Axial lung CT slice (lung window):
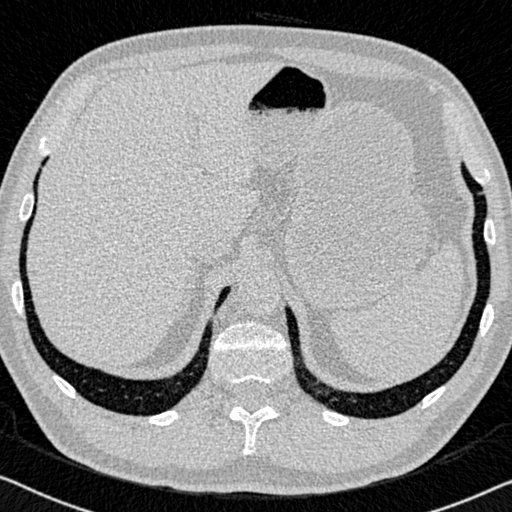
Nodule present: no